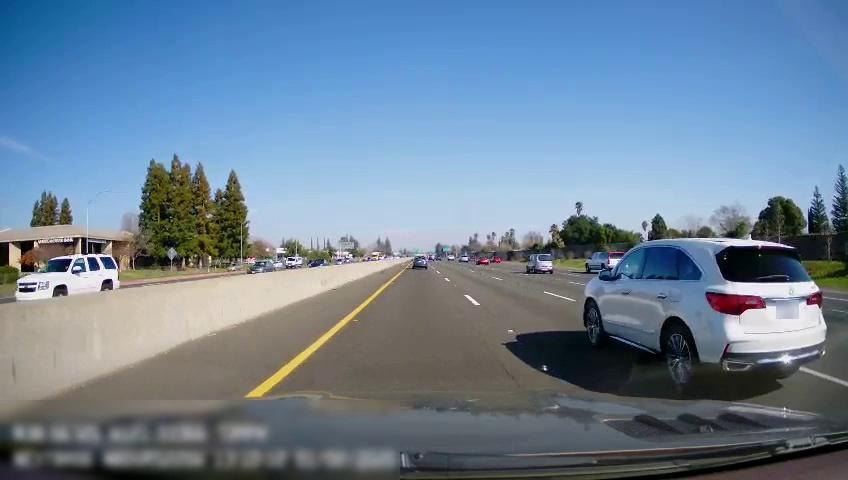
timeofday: Day
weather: Sunny
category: Drivable Space
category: Drivable Space
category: Vehicles | Truck
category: Vehicles | Car
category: Vehicles | Van
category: Vehicles | Car
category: Vehicles | Car
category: Vehicles | Car
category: Vehicles | Car
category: Vehicles | Van
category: Vehicles | SUV
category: Vehicles | Car
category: Vehicles | SUV
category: Lanes | Alternate Lane
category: Lanes | Current Lane
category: Lanes | Current Lane
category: Lanes | Alternate Lane
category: Lanes | Alternate Lane
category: Lanes | Alternate Lane
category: Traffic | Signs